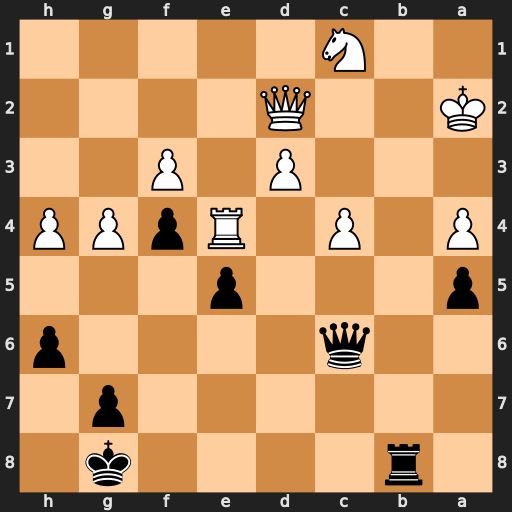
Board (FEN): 1r4k1/6p1/2q4p/p3p3/P1P1RpPP/3P1P2/K2Q4/2N5
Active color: b
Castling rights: -
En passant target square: -
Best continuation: Qxa4#